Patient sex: M
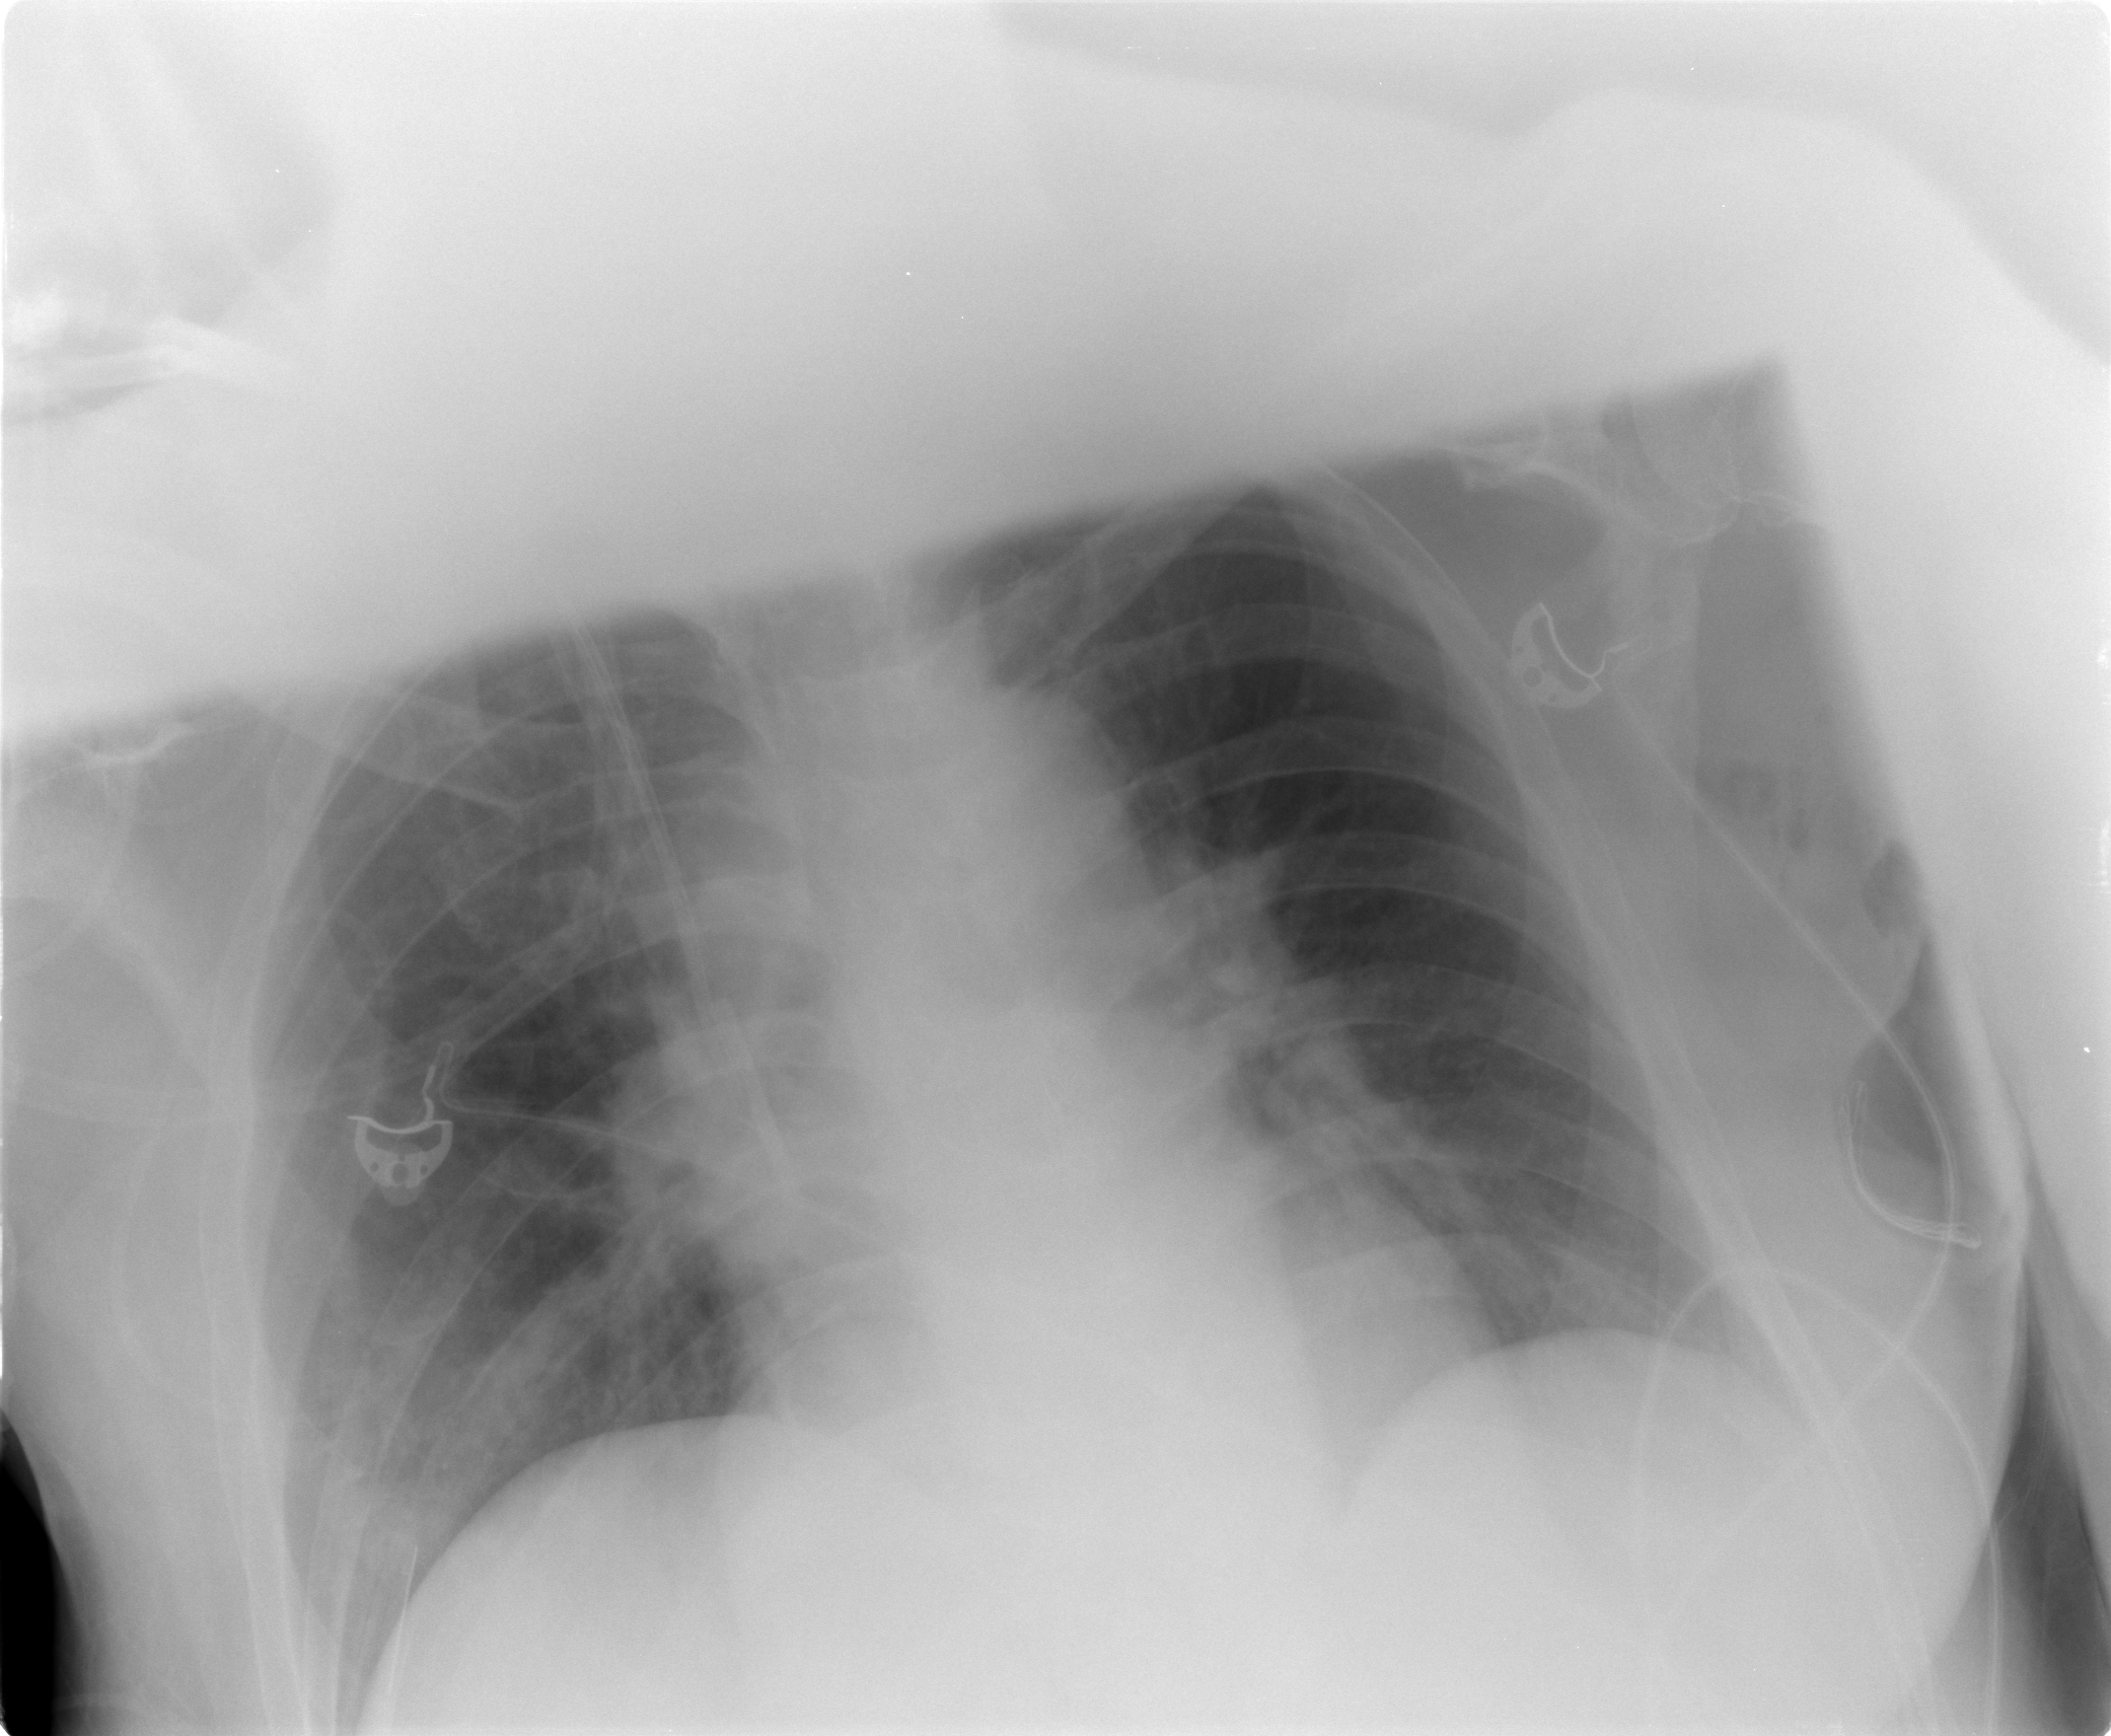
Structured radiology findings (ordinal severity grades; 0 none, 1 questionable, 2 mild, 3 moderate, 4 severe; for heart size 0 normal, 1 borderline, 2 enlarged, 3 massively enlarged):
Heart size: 0
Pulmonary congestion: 1
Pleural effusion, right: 0
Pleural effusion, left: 0
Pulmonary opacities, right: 2
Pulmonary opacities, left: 0
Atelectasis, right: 2
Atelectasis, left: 2